Question: I am new to postgres and come up with the following question. My view has departure cities and arrival cities. I need to answer the question: which cities do not have direct flights between each other? The output of view "routes" is following:
'''
select distinct
departure_city,
departure_airport,
arrival_airport,
arrival_city
from routes
order by departure_city asc
'''
here is the output:

My logic is as following: select all arrival cities for one specific departure city. Exclude this outcome (arrival cities) for distinct list of cities. But I have no idea how to put this logic into sql request. Thank you in advance.
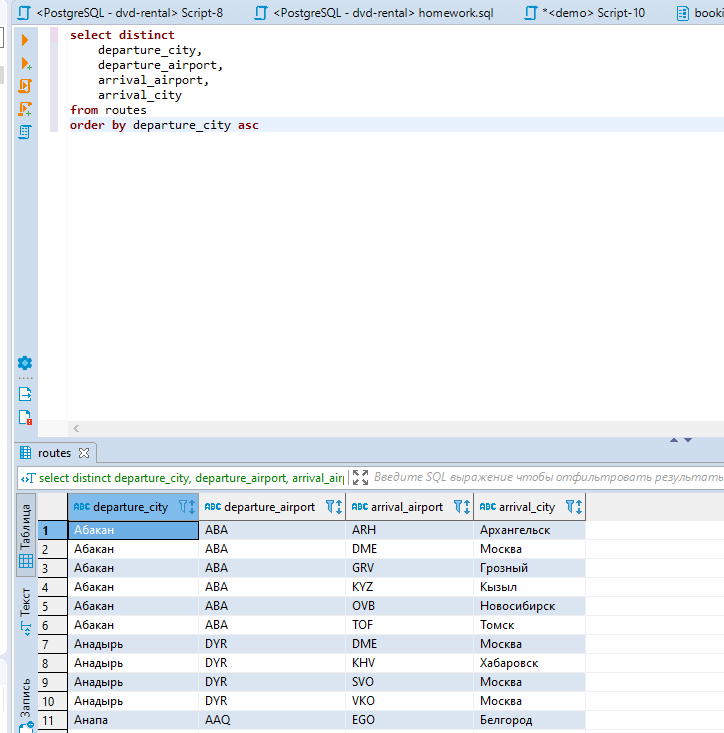
Answer: I would first get the list of all cities, then report all pairs from the cross join that have no connecting flight:
'''
WITH cities(city) AS (
SELECT departure_city FROM routes
UNION
SELECT arrival_city FROM routes
)
SELECT c1.city, c2.city
FROM cities AS c1 JOIN cities AS c2
ON c1.city <> c2.city
WHERE NOT EXISTS (SELECT 1 FROM routes AS r
WHERE r.departure_city = c1.city
AND r.arrival_city = c2.city);
'''